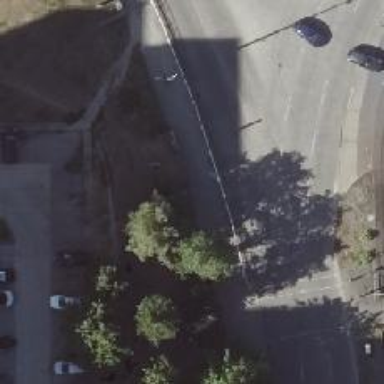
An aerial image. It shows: Footway with concrete surface.